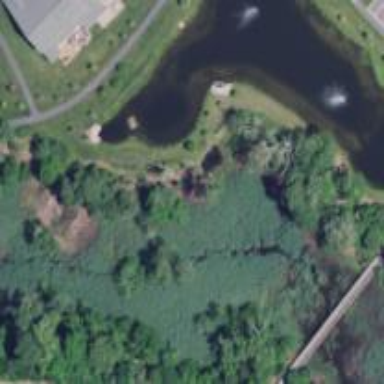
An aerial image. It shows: Peaceful pond surrounded by nature.